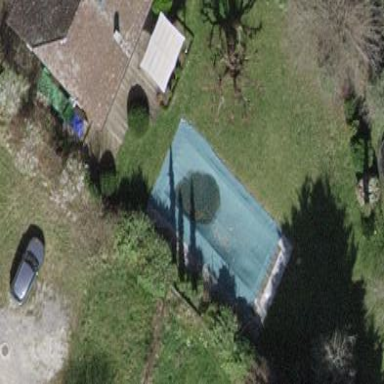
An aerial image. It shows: Swimming pool located in leisure land.